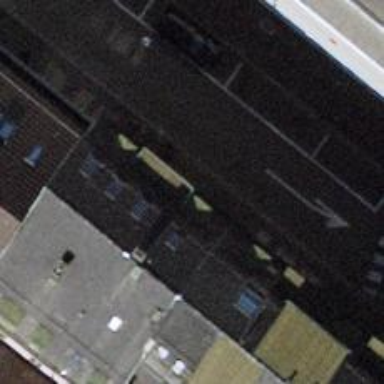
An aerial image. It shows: Pub.